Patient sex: M
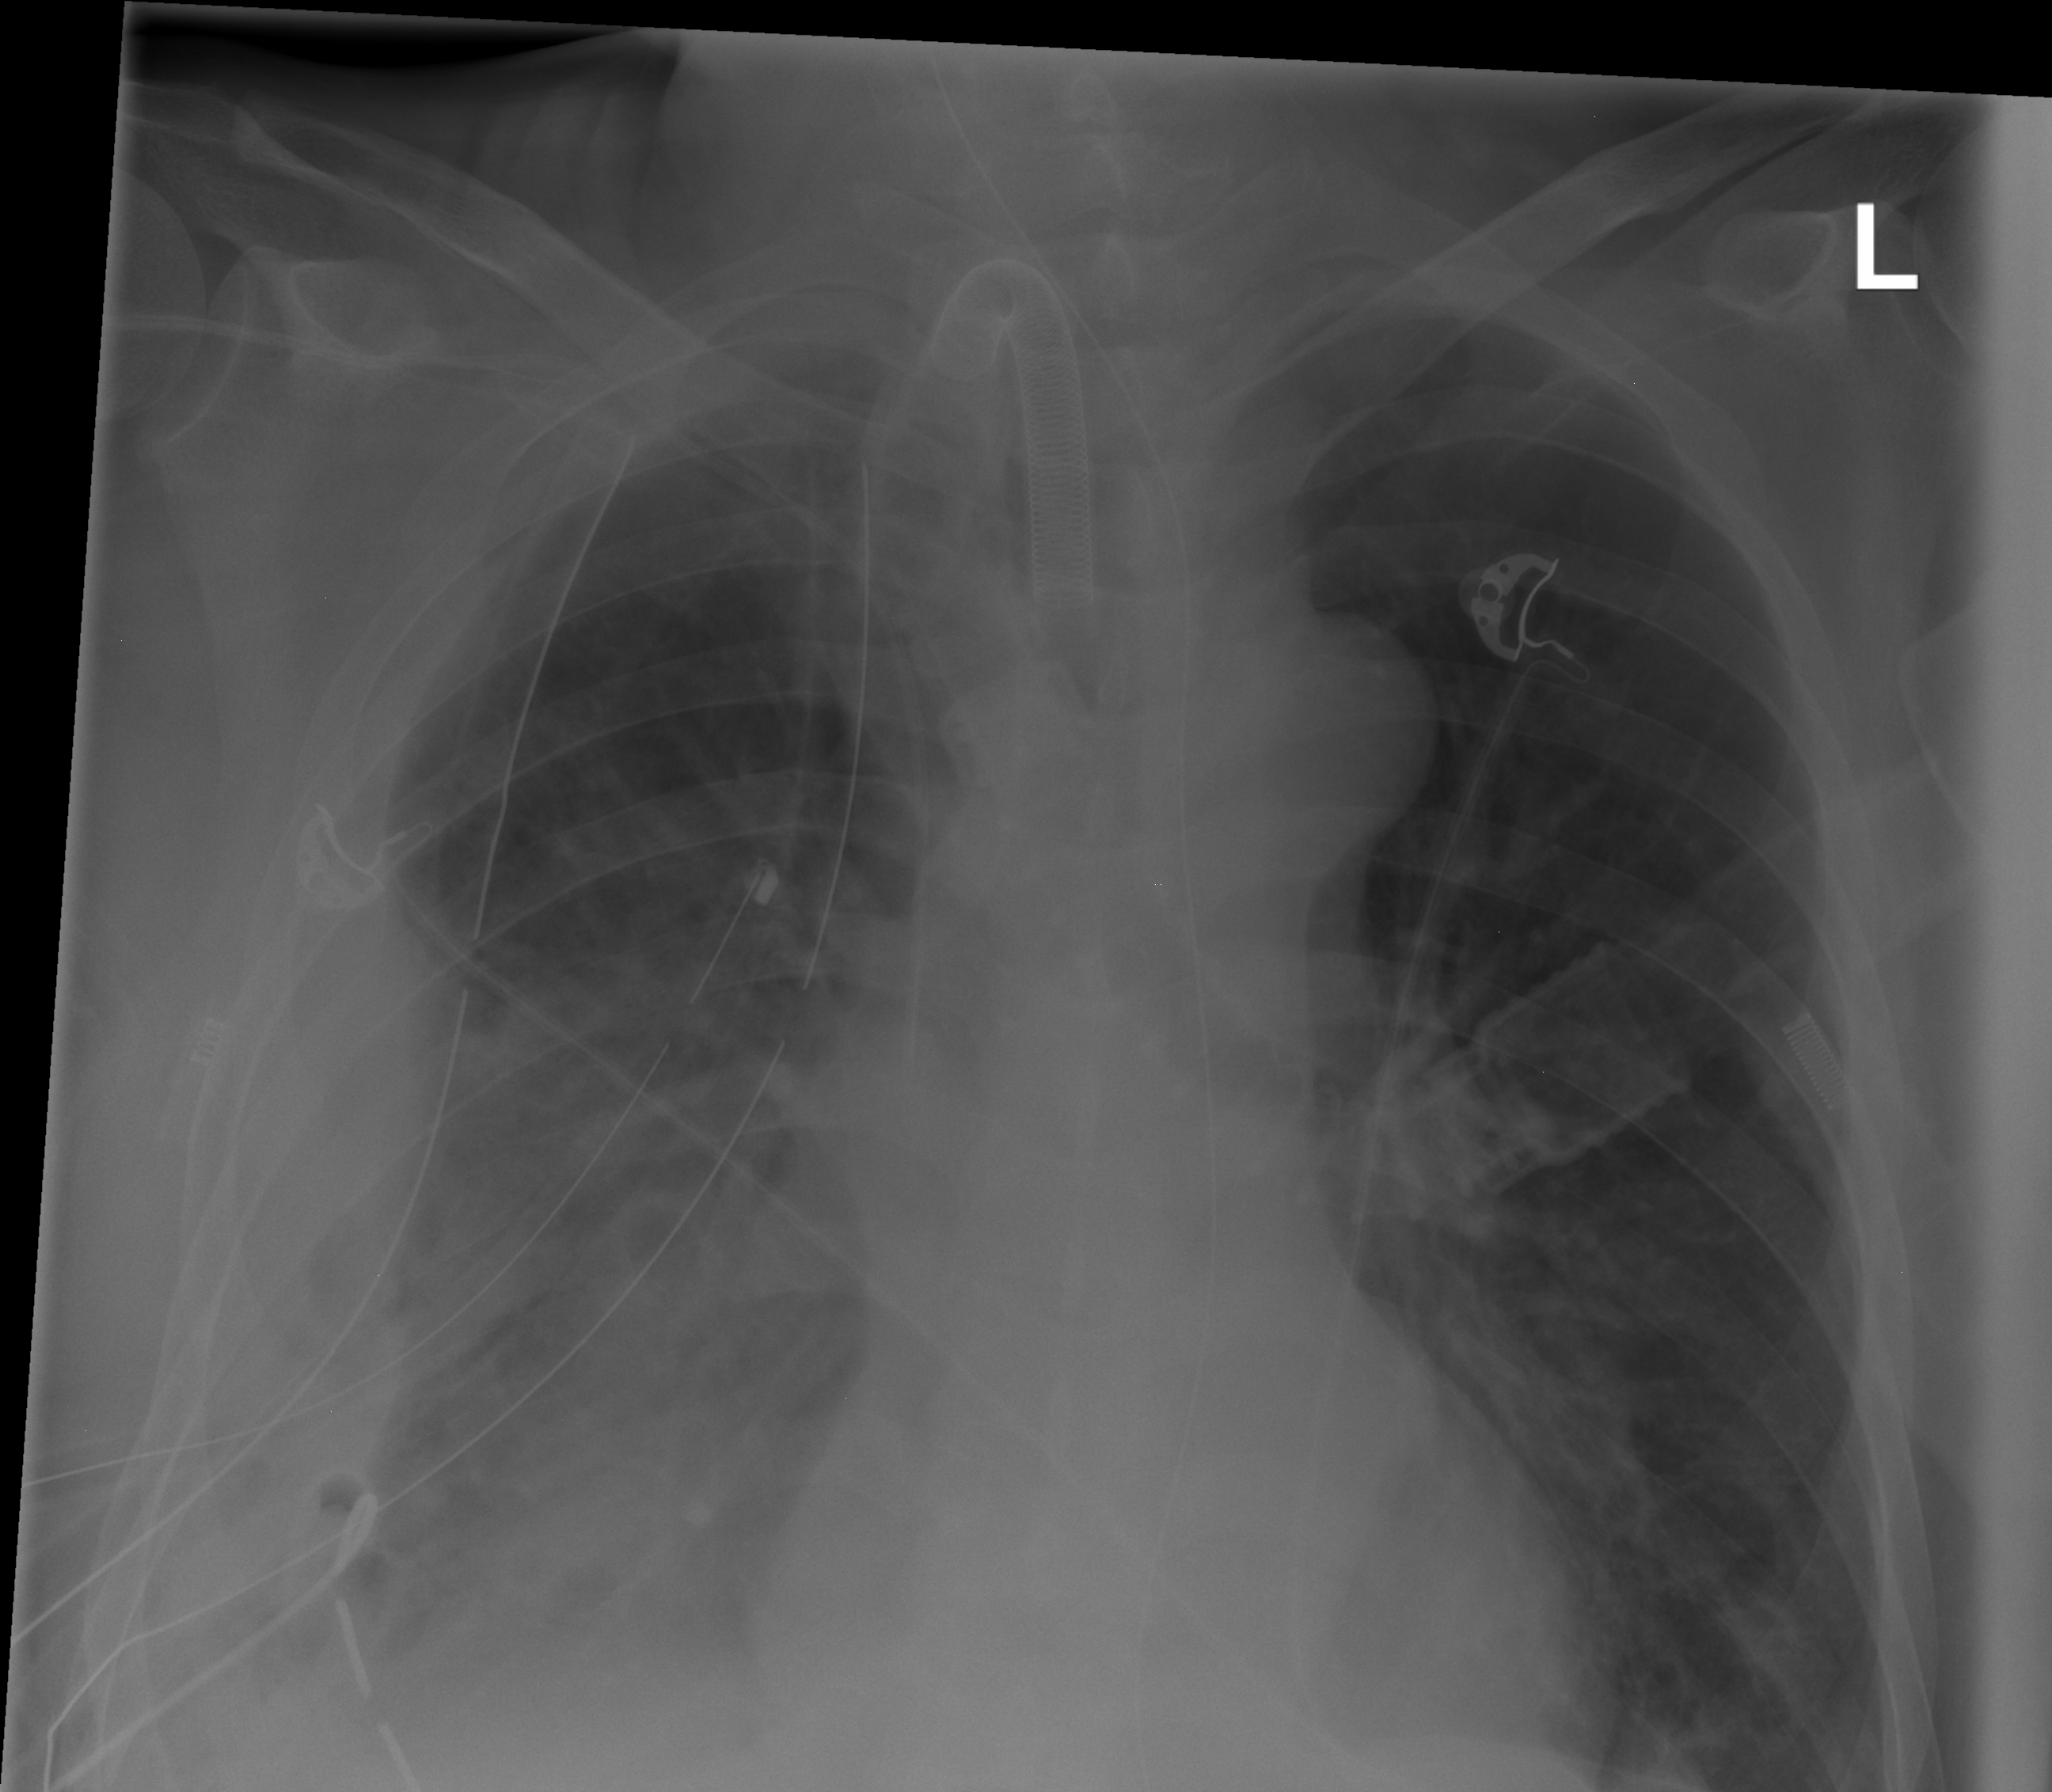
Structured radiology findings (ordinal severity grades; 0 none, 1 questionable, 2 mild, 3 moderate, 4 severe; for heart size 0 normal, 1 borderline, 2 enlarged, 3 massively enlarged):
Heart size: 0
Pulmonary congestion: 0
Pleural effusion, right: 3
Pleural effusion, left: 0
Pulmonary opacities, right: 2
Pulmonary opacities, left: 0
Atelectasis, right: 3
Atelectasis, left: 0